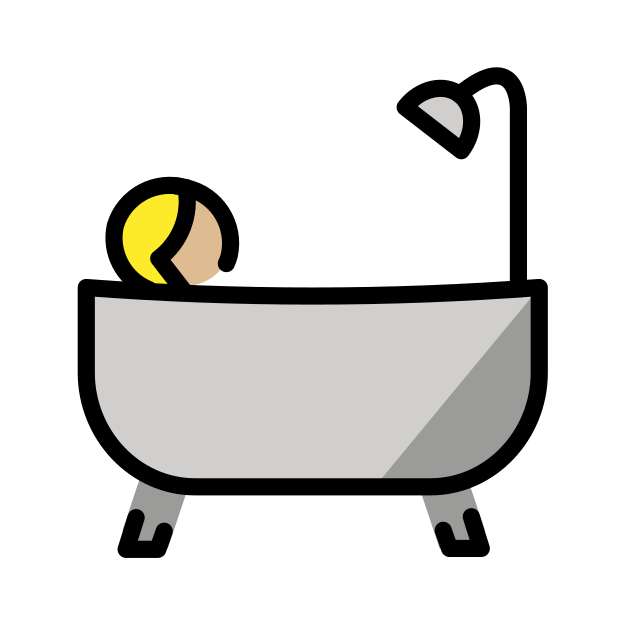
person taking bath: medium-light skin tone